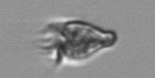
Label: Paratontonia_gracillima